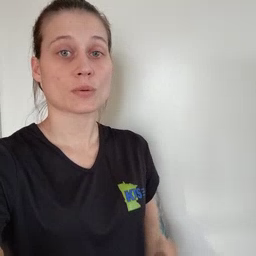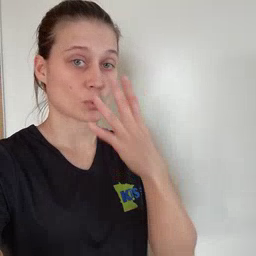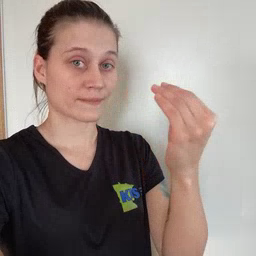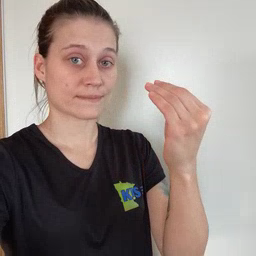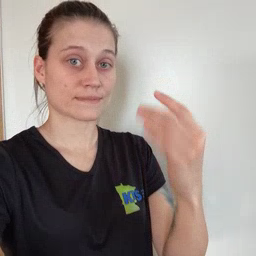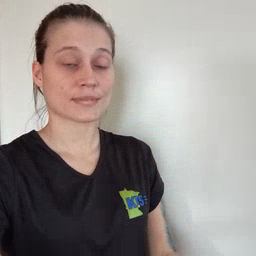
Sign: wolf